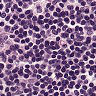
Metastatic tissue present: no